Field crop: maize
Growth stage: 1
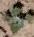
Species: chenopodium